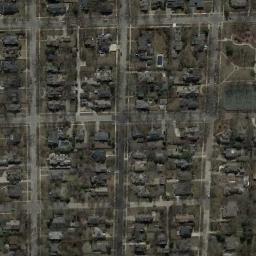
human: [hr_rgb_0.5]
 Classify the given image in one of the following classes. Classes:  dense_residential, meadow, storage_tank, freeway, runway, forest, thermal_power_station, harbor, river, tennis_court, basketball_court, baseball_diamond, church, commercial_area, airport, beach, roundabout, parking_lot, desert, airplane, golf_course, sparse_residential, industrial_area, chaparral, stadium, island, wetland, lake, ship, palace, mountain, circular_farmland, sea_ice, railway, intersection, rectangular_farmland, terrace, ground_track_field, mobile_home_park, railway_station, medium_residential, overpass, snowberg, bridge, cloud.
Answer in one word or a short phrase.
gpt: medium_residential